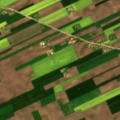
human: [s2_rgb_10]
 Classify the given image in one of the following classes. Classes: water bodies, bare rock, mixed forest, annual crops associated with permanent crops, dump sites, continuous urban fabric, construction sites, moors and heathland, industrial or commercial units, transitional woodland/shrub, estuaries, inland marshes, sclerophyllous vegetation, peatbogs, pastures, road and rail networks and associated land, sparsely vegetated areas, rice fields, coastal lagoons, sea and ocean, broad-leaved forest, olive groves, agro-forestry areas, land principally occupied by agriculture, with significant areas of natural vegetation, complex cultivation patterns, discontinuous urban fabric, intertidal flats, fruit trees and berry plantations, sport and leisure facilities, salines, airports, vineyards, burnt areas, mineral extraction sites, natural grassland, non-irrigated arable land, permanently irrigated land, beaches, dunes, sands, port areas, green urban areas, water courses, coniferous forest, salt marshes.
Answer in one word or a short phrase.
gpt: discontinuous urban fabric, non-irrigated arable land, complex cultivation patterns